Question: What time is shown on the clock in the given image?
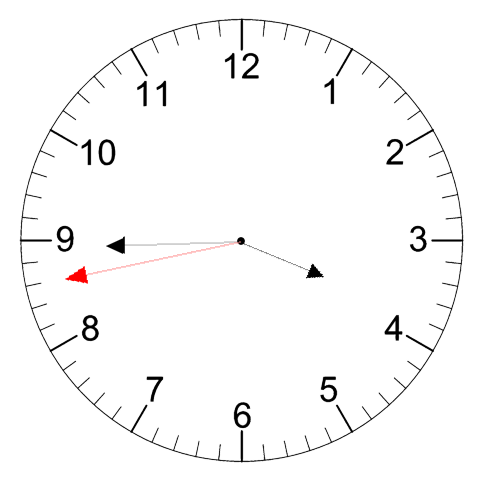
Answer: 03:44:43